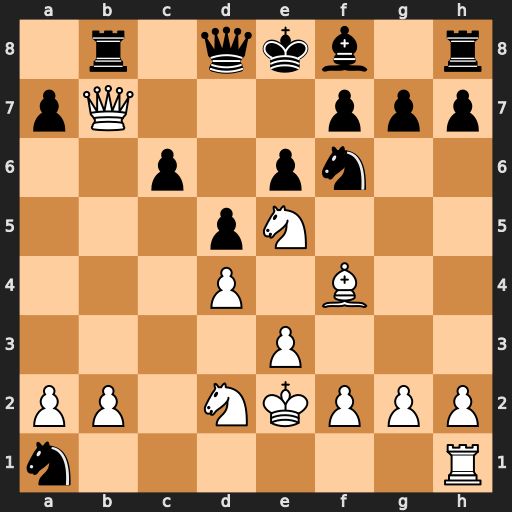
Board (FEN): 1r1qkb1r/pQ3ppp/2p1pn2/3pN3/3P1B2/4P3/PP1NKPPP/n6R
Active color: w
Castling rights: k
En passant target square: -
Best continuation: Qxf7#